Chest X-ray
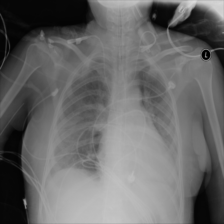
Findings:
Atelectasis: negative
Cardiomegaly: negative
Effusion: positive
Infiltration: positive
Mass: negative
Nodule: negative
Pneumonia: negative
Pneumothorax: negative
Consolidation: negative
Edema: negative
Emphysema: negative
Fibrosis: negative
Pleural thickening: negative
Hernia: negative